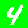
Digit: 4